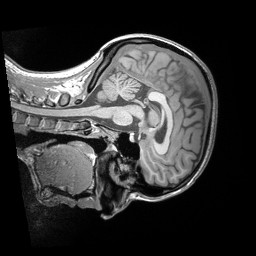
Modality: T1w
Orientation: sagittal
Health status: healthy